Question: After following the steps from my previously asked question <URL>
I am getting a permission denied error while installing tensorflow

What can I do to install tensorflow and keras without getting this error?
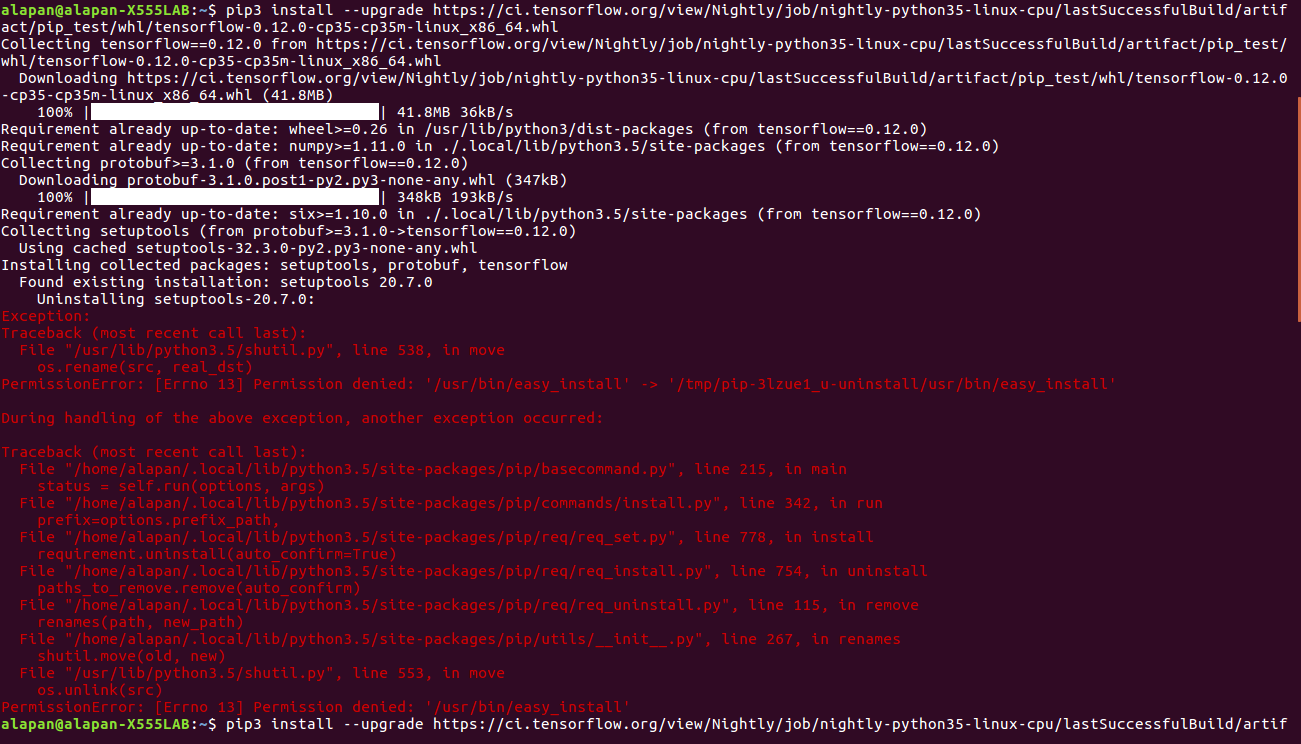
Answer: pip3 is trying to access '/usr/bin/' for which you need superuser rights. Try
'''
sudo pip3 install --upgrade ...
'''